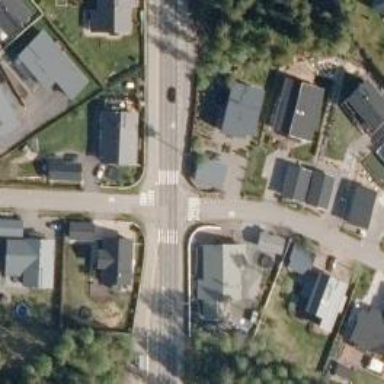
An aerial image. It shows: Uncontrolled crossing on the road.